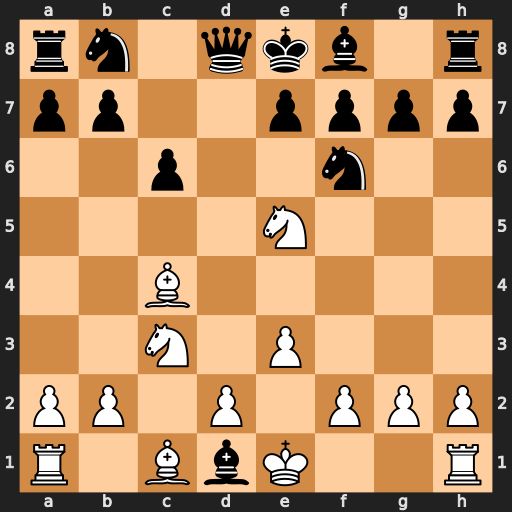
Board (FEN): rn1qkb1r/pp2pppp/2p2n2/4N3/2B5/2N1P3/PP1P1PPP/R1BbK2R
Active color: w
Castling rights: KQkq
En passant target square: -
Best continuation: Bxf7#